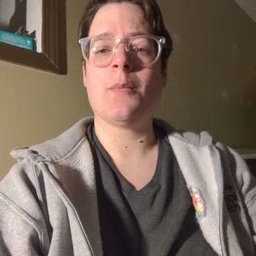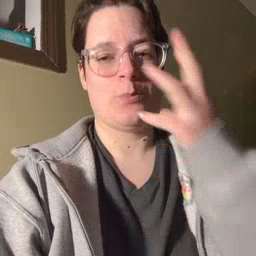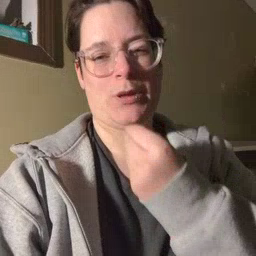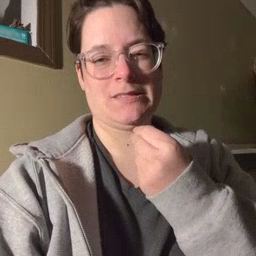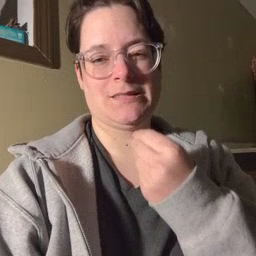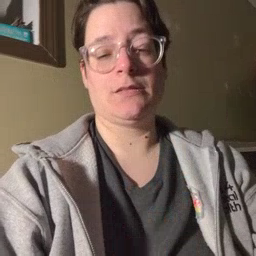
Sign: pretty